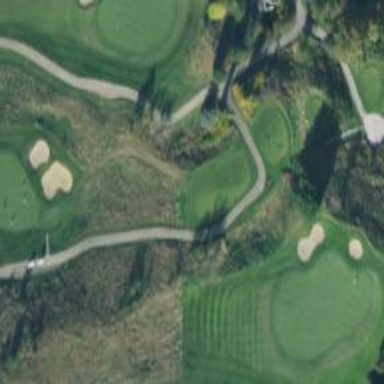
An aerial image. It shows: Rough grassy area used for golf.